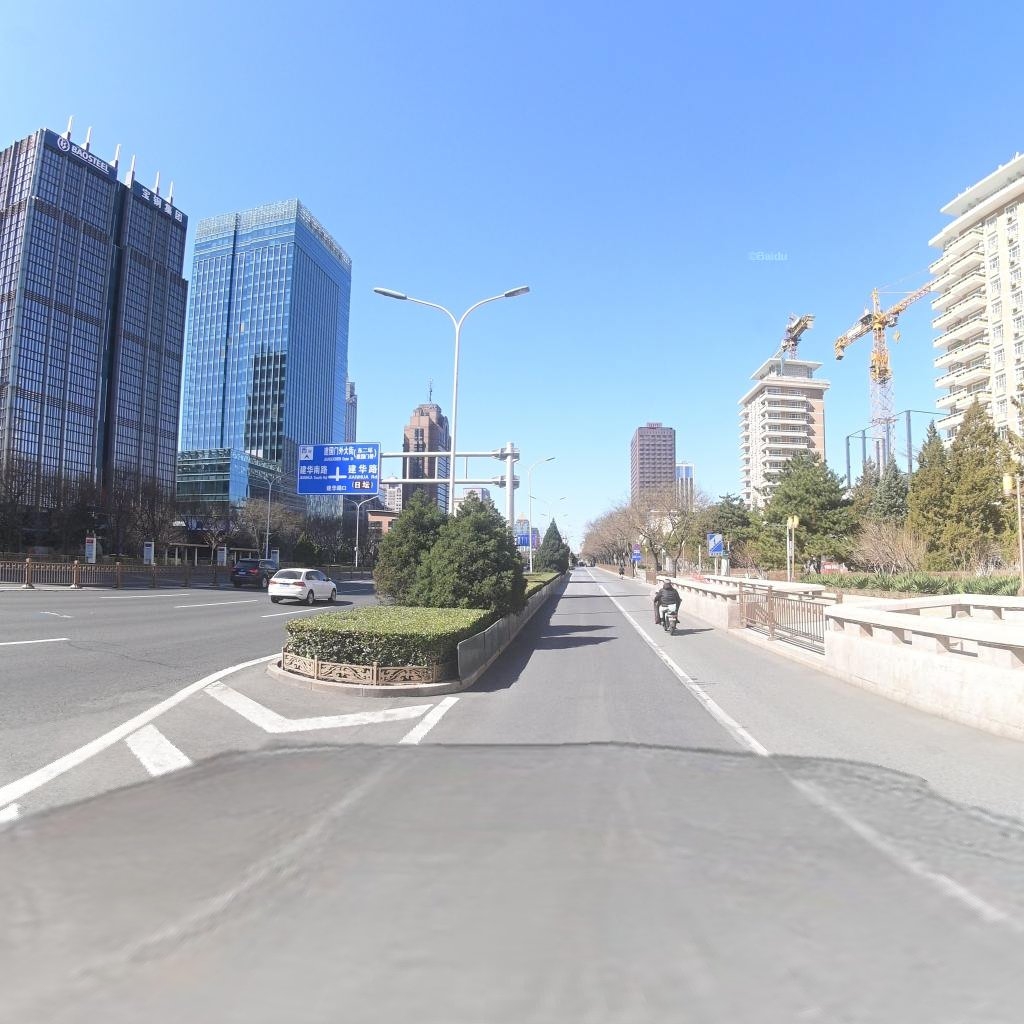
Region: Chaoyang
Road damage annotations: longitudinal crack